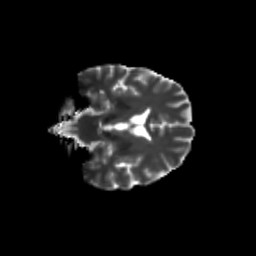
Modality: T2w
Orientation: coronal
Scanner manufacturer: siemens
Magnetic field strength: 3 T
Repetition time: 9.2 s
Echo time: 0.084 s